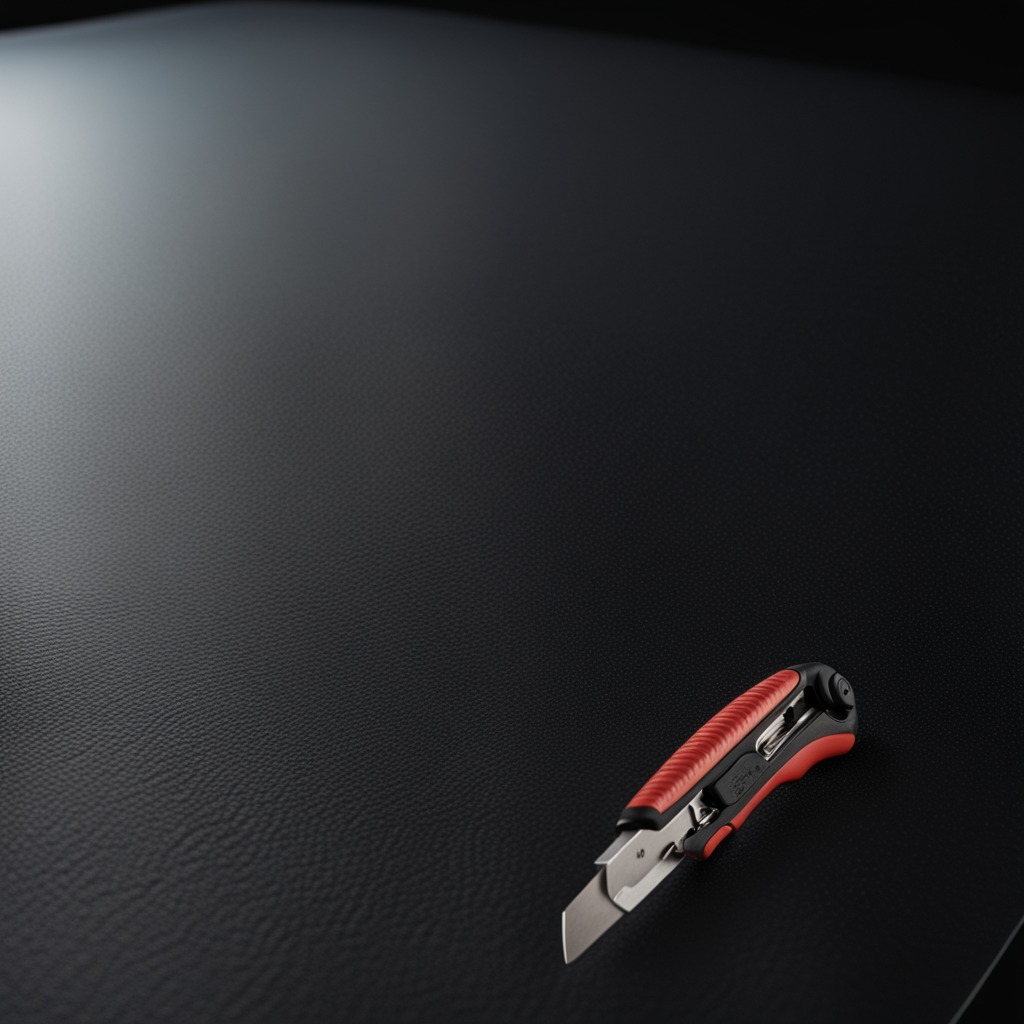
A utility knife lies on a clean granite tabletop covered with a black rubber mat inside a workshop at night dim ambient light soft shadows worn but beneath the mat